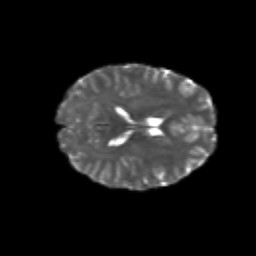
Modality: T2w
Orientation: axial
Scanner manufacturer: siemens
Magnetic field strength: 3 T
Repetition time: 6.8 s
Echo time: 0.093 s